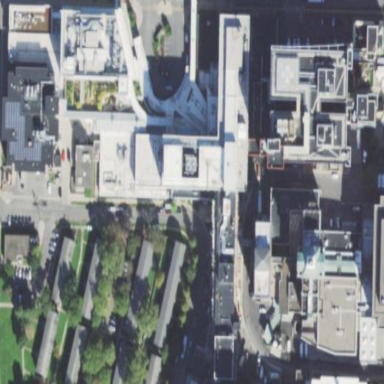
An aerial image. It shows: Hospital building.